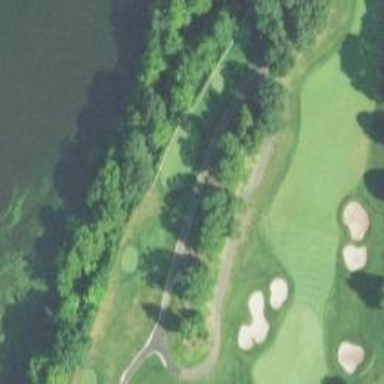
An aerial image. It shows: Path designated for golf carts.